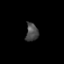
Tissue: prostate
Cell type: Fibroblasts
Senescence score: 0.6946
Nuclear area (px): 224
Mean DAPI intensity: 72.5625